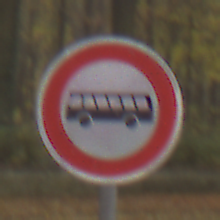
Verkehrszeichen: VerbotKraftomnibusse
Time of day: MorningAfternoon
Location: Outdoor (Nature)
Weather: Overcast
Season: Autumn
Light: Natural